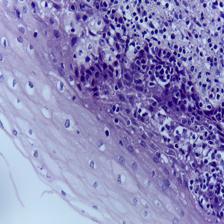
Diagnosis: OSCC